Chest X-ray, PA view. Patient: 67 years old, sex M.
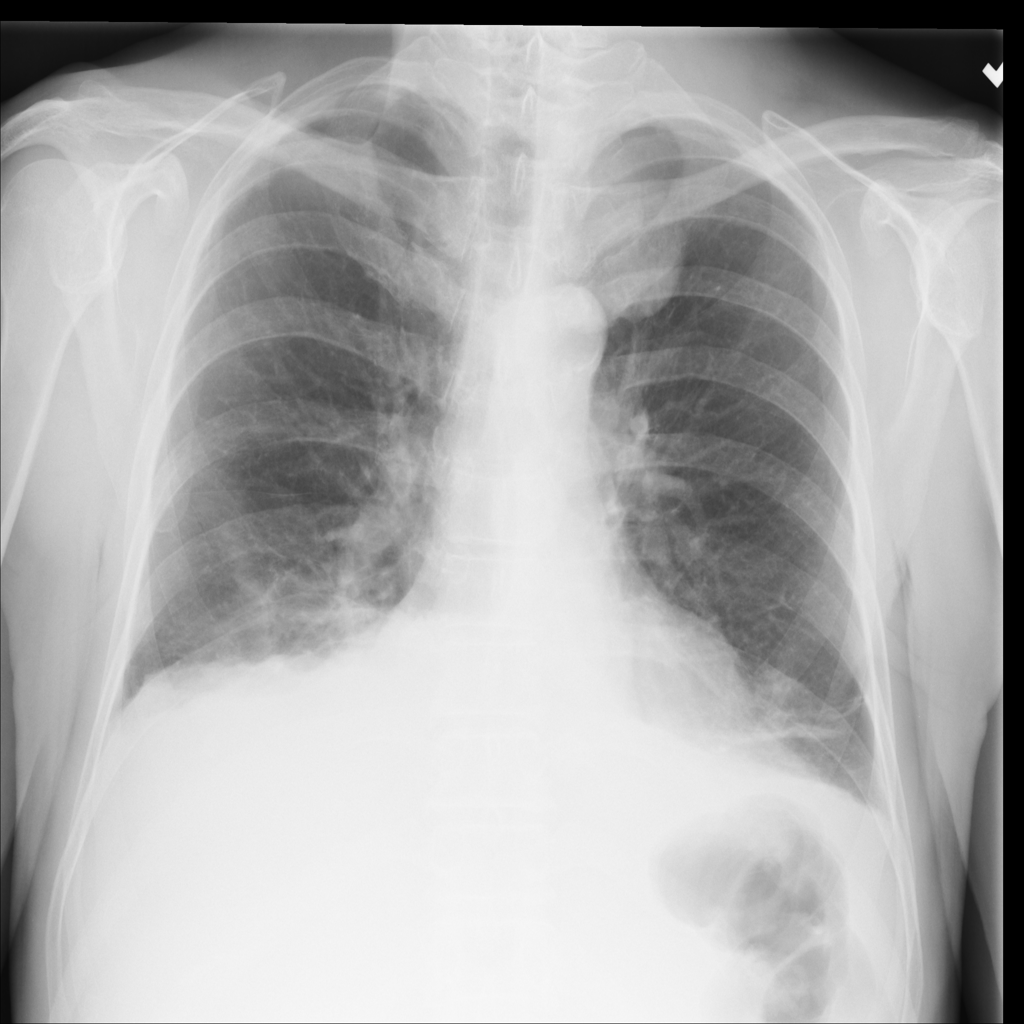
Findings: Atelectasis, Effusion, Mass